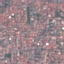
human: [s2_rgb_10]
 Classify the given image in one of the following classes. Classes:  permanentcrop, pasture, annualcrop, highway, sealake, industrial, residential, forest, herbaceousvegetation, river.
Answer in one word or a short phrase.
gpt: Residential